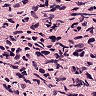
Metastatic tissue present: yes